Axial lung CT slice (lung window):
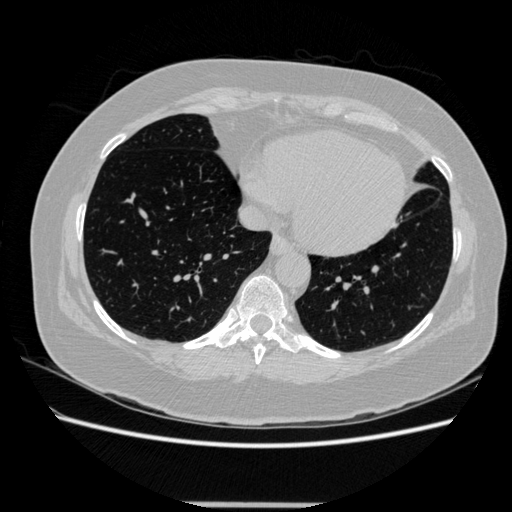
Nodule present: no